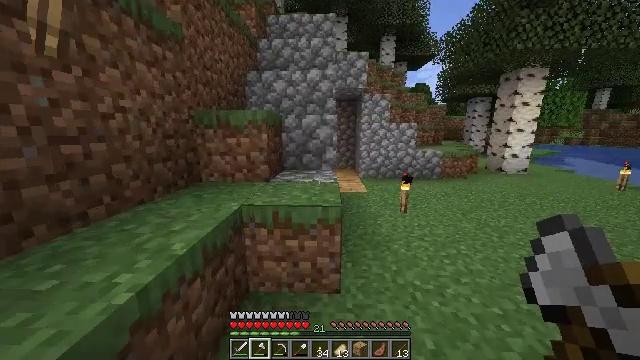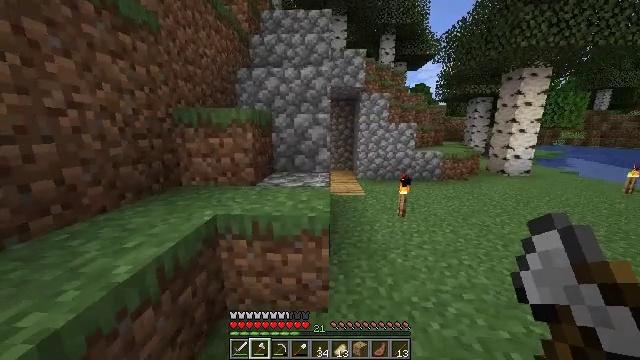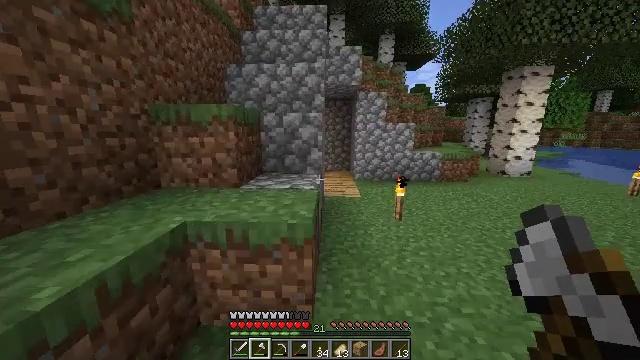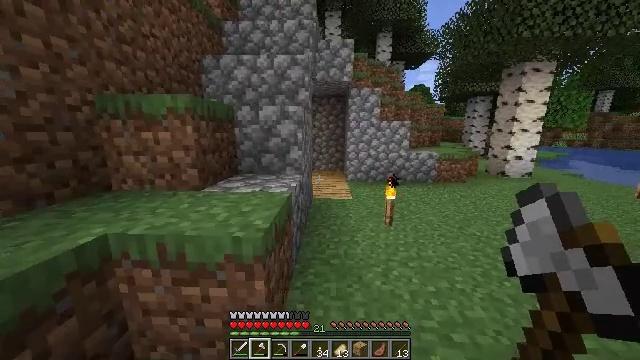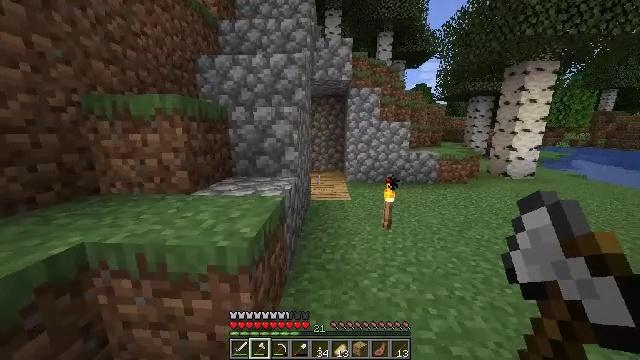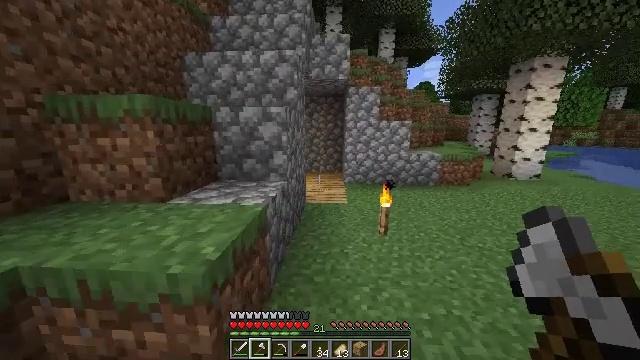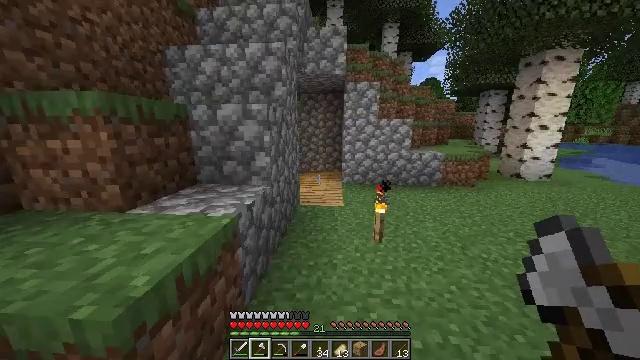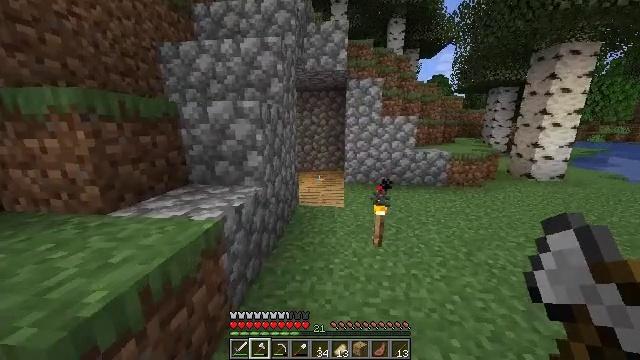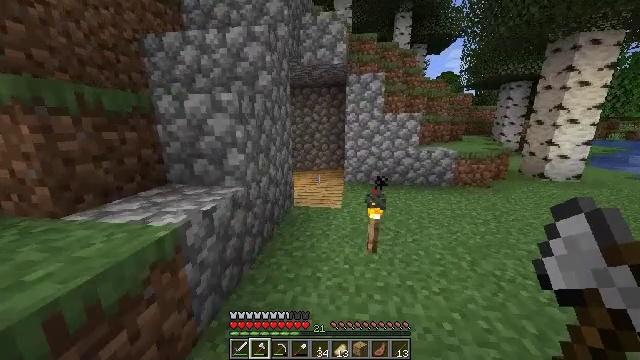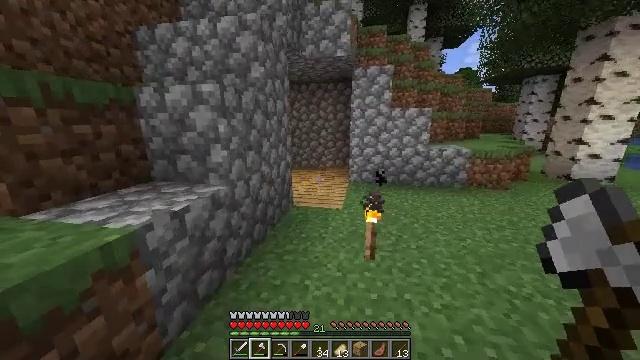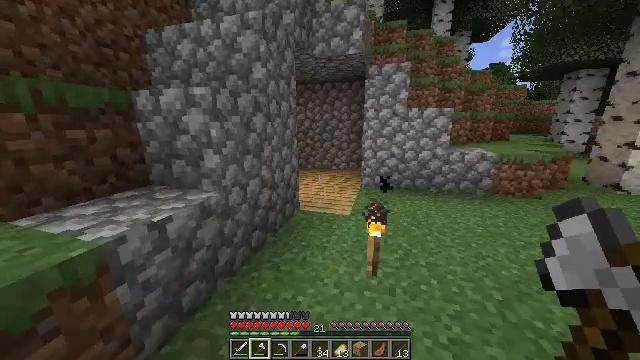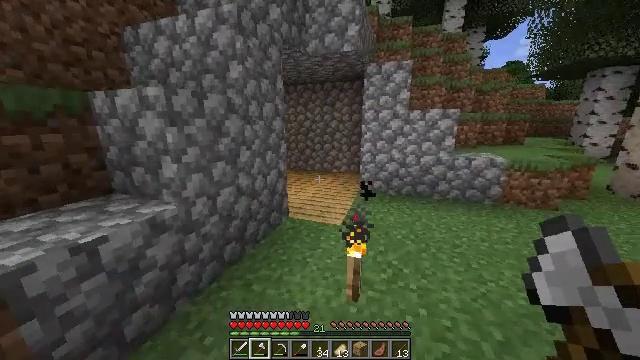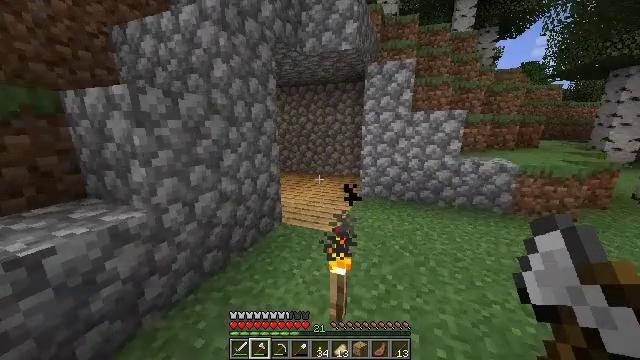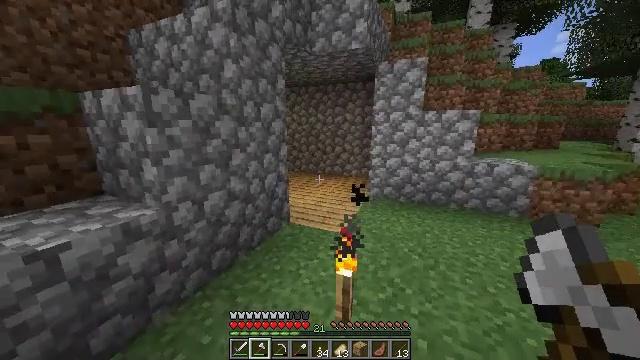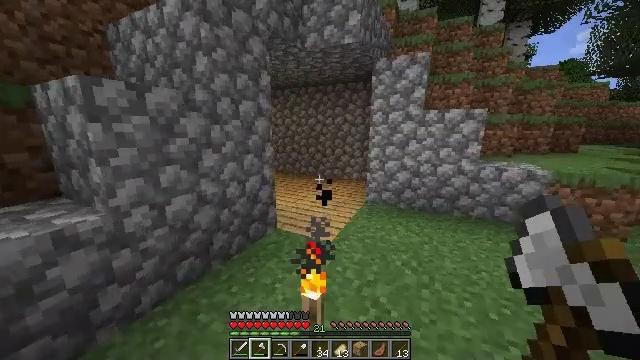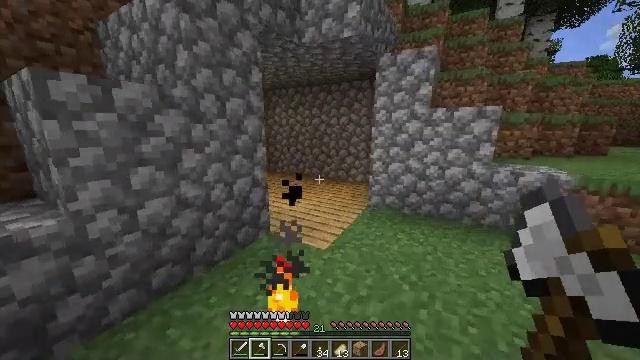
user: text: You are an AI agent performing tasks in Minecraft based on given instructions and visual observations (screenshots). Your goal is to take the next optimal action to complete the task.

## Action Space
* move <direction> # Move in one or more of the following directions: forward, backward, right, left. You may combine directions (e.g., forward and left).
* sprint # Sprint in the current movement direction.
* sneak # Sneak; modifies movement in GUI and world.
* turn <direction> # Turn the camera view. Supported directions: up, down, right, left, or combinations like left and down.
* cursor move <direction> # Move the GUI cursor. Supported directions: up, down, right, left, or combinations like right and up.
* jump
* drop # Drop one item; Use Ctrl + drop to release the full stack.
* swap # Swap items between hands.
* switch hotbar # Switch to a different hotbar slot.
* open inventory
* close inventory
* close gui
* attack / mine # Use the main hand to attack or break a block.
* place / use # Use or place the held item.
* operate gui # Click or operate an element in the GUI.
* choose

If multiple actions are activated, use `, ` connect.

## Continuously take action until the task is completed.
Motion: motion action
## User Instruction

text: Gather the chest from its place.
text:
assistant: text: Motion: move forward and move right
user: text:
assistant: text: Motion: move forward and move right
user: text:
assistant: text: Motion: move forward and move right
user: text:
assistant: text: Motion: move forward and move right
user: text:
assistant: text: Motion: move forward and move right
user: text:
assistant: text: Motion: move forward and move right, turn left
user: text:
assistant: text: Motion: move forward and move right, turn left
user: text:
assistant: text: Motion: move forward and move right, turn left
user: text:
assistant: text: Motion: move forward and move right, turn left
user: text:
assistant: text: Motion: move forward and move right, turn left
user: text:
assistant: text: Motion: move forward and move right, turn left
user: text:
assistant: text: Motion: move forward and move right, turn left
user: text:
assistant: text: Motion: move forward and move right, turn left
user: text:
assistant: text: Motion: move forward and move right, turn left
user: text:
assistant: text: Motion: move forward and move right, turn left
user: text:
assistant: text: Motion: move forward and move right, turn left
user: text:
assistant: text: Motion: move forward and move right, turn left
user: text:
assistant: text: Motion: move forward and move right, turn left
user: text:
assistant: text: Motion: move forward and move right, turn left
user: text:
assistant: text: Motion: move forward and move right, turn left
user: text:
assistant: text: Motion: move forward and move right, turn left
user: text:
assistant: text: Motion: move forward and move right, turn left
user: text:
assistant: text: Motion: move forward and move right, turn left
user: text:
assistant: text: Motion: move forward, turn left
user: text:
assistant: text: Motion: move forward, turn left
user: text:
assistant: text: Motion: move forward, turn left
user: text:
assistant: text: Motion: move forward, turn left
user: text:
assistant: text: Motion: move forward, turn left
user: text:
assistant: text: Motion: move forward and move right, turn left
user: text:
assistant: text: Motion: move forward and move right, turn left